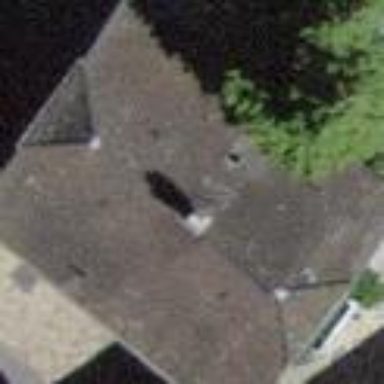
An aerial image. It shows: Half-hipped roof building.